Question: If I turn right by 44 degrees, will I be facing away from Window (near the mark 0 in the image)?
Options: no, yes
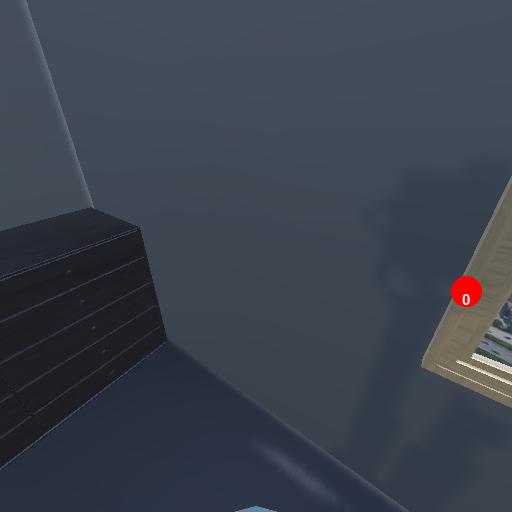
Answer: no